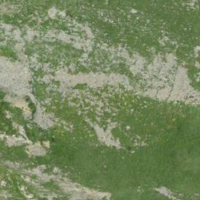
EUNIS habitat code: 48
Species observed at this site:
Miramella alpina